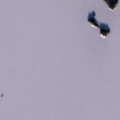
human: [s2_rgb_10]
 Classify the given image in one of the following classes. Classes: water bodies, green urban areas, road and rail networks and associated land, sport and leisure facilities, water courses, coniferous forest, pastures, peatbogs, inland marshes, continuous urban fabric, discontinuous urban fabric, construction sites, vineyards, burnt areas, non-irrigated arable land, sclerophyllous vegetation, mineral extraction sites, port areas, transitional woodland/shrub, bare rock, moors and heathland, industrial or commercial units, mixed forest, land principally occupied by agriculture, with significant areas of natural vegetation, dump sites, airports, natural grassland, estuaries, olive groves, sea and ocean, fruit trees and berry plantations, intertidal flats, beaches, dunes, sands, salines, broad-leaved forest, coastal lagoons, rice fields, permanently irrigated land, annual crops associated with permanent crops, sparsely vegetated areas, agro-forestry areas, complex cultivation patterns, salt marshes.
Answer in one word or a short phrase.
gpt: coniferous forest, water bodies